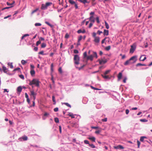
Tumor epithelial tissue: no
Tumor-associated stroma tissue: no
Normal tissue: yes